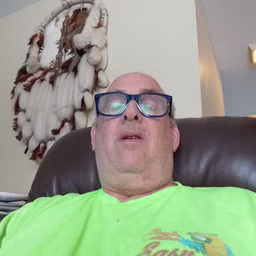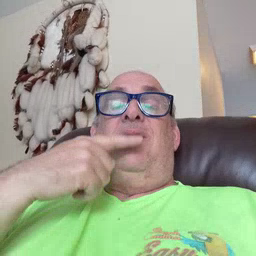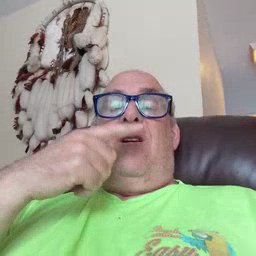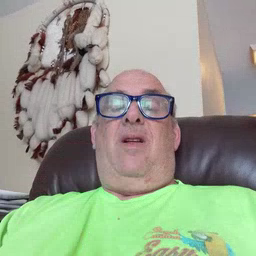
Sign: say